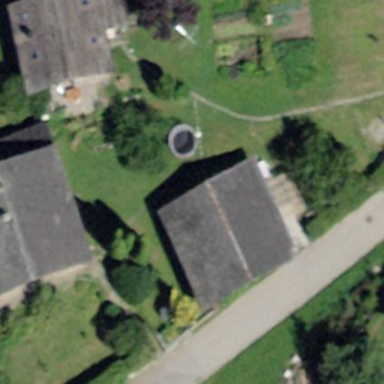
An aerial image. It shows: Shed building.